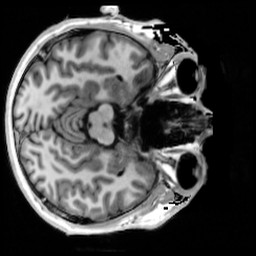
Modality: T1w
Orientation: axial
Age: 24
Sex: male
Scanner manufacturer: siemens
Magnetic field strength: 3 T
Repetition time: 4 s
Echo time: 0.00289 s